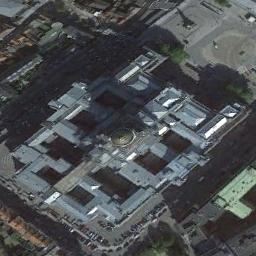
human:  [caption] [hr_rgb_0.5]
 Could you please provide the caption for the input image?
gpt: One side of the palace is lush woods and the other is a residential area .

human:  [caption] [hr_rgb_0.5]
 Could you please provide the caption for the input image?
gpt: The palace is on the open place next to buildings and parking lot .

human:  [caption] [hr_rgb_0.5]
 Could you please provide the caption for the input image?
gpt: The gray palace has a dome palace and some courtyards and a square is in front of the palace .

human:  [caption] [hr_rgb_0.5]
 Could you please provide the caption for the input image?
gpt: There are many trees near the palace .

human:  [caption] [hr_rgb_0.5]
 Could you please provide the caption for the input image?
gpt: There are many cars beside the blue palace .